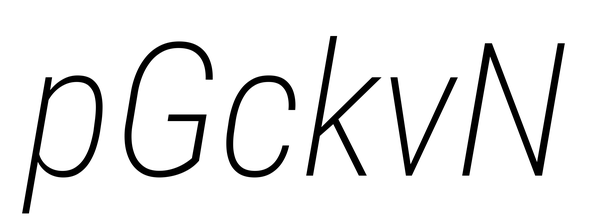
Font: Roboto-Italic_Condensed_ExtraLight_Italic